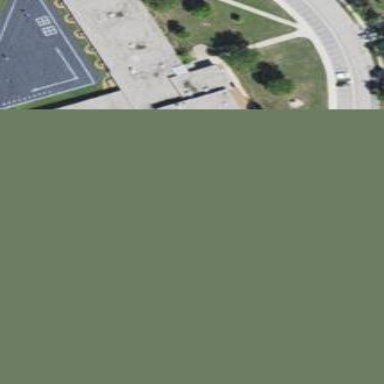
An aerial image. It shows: School building.